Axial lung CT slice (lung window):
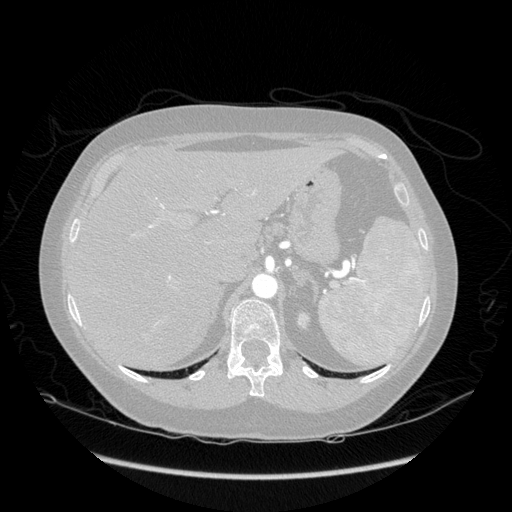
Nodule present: no